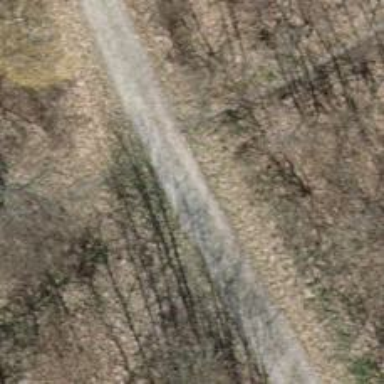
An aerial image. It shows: Track with grade2 tracktype.